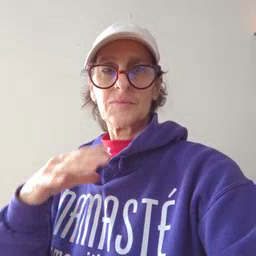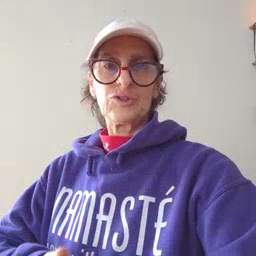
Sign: shirt